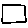
Label: square